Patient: sex M, age 65
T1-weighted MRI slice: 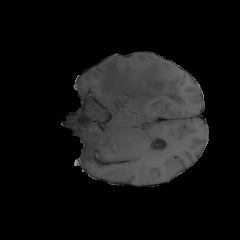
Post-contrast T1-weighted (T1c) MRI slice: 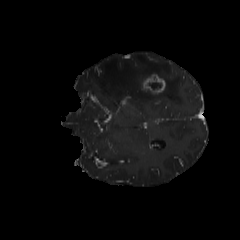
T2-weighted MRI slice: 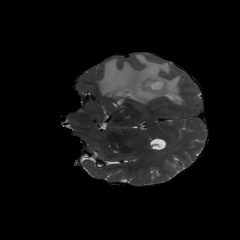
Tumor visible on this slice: yes
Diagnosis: Glioblastoma, IDH-wildtype
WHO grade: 4